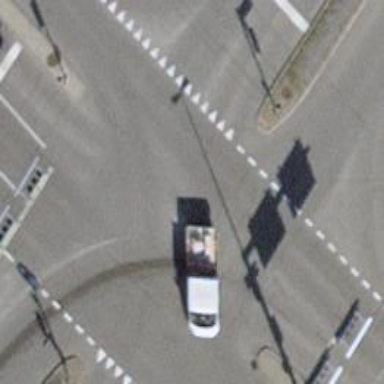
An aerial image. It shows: Road with traffic signals.